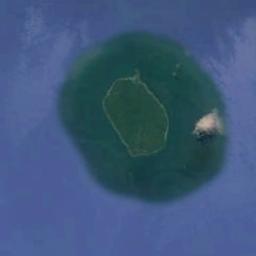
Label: island